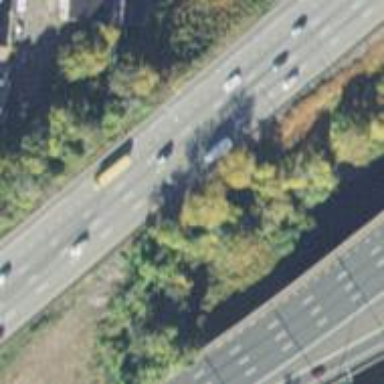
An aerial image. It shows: Motorway.